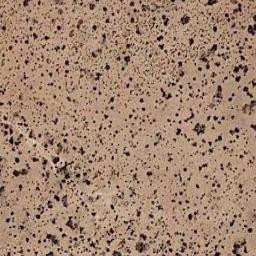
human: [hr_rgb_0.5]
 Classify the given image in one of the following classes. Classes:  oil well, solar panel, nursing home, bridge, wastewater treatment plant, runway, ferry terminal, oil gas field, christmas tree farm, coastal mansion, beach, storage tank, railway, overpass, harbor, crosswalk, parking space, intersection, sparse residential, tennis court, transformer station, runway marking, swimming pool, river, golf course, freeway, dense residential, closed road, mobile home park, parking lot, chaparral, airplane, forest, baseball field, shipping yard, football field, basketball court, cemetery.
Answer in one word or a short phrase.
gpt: chaparral